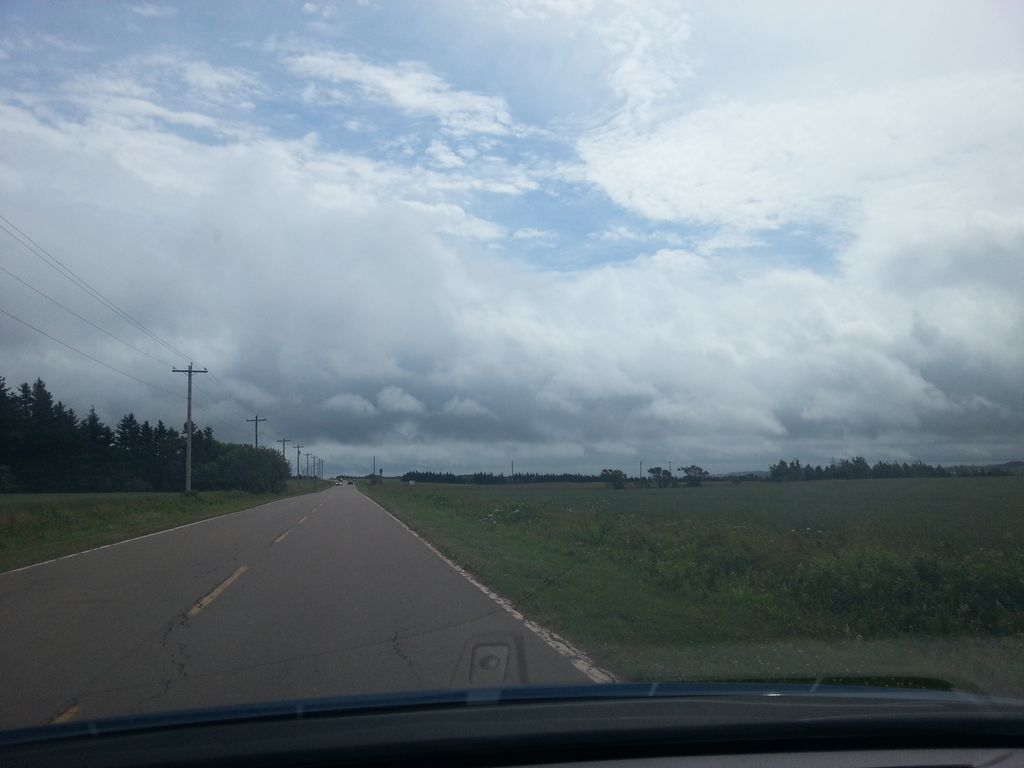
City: charlottetown